五年级 · 度量几何学
10.2 立方分米 $=(\quad)$ 立方米 2080 毫升 $=(\quad)$ 升 $=(\quad$ 立方分米

6.09 升 $=(\quad)$ 毫升 $\quad 2.3$ 立方分米 $=(\quad)$ 立方厘米 $=(\quad)$ 毫升
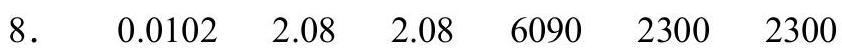
答案: 解

【分析】根据进率: 1 立方米 $=1000$ 立方分米, 1 升 $=1000$ 毫升, 1 升 $=1$ 立方分米, 1 立方分米 $=$ 1000 立方厘米, 1 立方厘米 $=1$ 毫升; 从高级单位向低级单位转换, 乘进率; 从低级单位向高级单位转换, 除以进率; 据此解答。

【详解】 (1) $10.2 \div 1000=0.0102$ (立方米)

10.2 立方分米 $=0.0102$ 立方米

(2) $2080 \div 1000=2.08$ (升)

2.08 升 $=2.08$ 立方分米

2080 毫升 $=2.08$ 升 $=2.08$ 立方分米

(3) $6.09 \times 1000=6090$ (毫升)

6.09 升 $=6090$ 毫升

(4) $2.3 \times 1000=2300$ (立方厘米)

2300 立方厘米 $=2300$ 毫升

2.3 立方分米 $=2300$ 立方厘米 $=2300$ 毫升

【点睛】掌握体积、容积单位之间的进率以及转换方向是单位换算的关键。